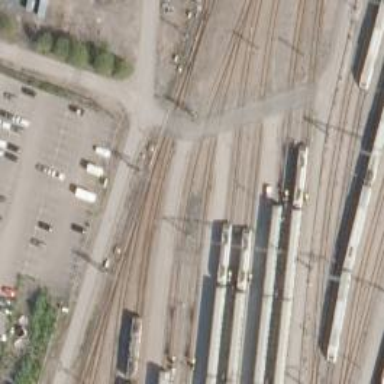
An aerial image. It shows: Railway signal.